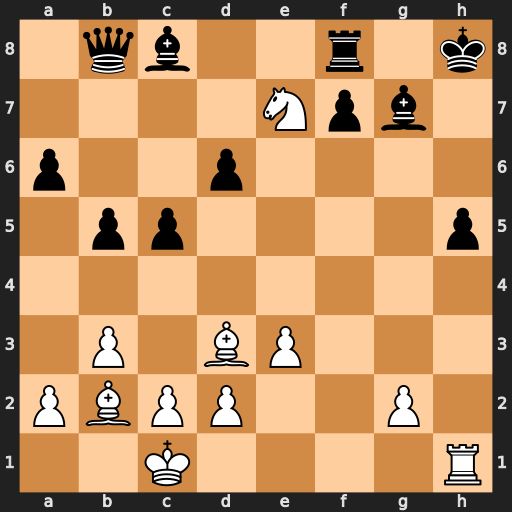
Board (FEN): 1qb2r1k/4Npb1/p2p4/1pp4p/8/1P1BP3/PBPP2P1/2K4R
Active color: w
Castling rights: -
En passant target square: -
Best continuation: Rxh5#